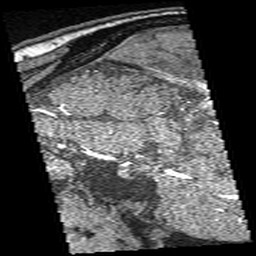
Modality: angio
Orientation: sagittal
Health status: ill
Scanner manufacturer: siemens
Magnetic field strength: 3 T
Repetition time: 0.021 s
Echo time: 0.00358 s